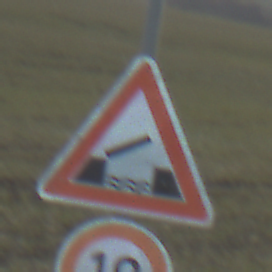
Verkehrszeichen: BeweglicheBruecke
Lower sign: Geschwindigkeit10
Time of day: SunriseSunset
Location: Outdoor (RoadRail)
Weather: PartlyCloudy
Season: NotSpecified
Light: Natural